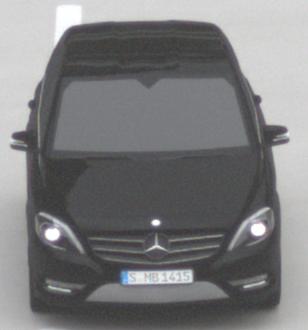
Make: Mercedes-Benz
Model: B 180 BlueEFFICIENCY
Detailed model: B-Class (246)
Model produced from: 2011/11
Model produced until: 2012/10
Doors: 5
Color: black
Road condition: dry road
Daytime: midday
Contrast: low contrast